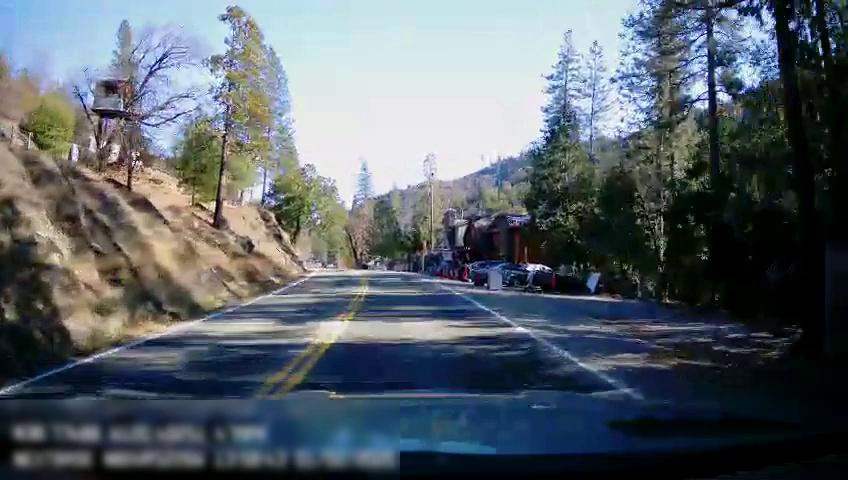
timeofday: Day
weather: Sunny
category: Drivable Space
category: Drivable Space
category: Vehicles | Car
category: Vehicles | Car
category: Vehicles | Car
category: Lanes | Opposite Lane
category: Lanes | Current Lane
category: Lanes | Opposite Lane
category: Lanes | Current Lane